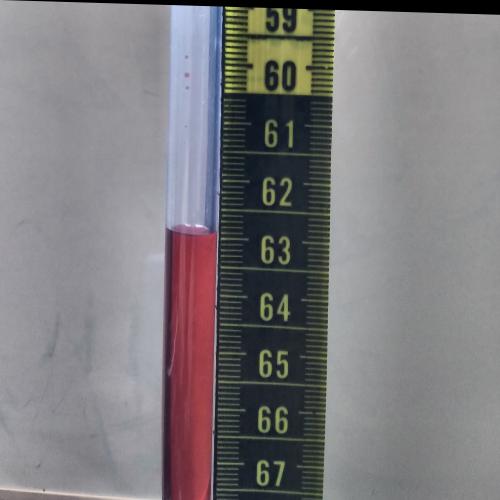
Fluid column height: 62.9 cm